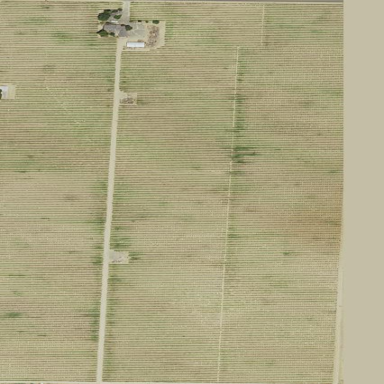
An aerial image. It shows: Open space property with vineyard growing grapes.